Question: I am using table to display a set of data, my HTML code goes here...
'''
<table border="1" cellspacing="0" cellpadding="0" style="width: 780px;">
<tbody>
<tr>
<td style="width: 780px; height: 25px;">
<pre width='100' style='width: 780px; word-wrap: break-word;'>
the data goes here.....
</pre>
</td>
</tr>
<tr>
<td style="width: 780px; height: 25px;">
<pre width='100' style='width: 780px; word-wrap: break-word;'>
the data goes here.....
</pre>
</td>
</tr>
</tbody>
</table>
'''
this table works ok in firefox, safari, and IE8. But the problem arise in IE7, IE6.. asthe table expands and goes out of the screen(i.e expands towards right hand side in x-axis)....
is there any hack to fix it?
the screen shots of IE6 in IETester:

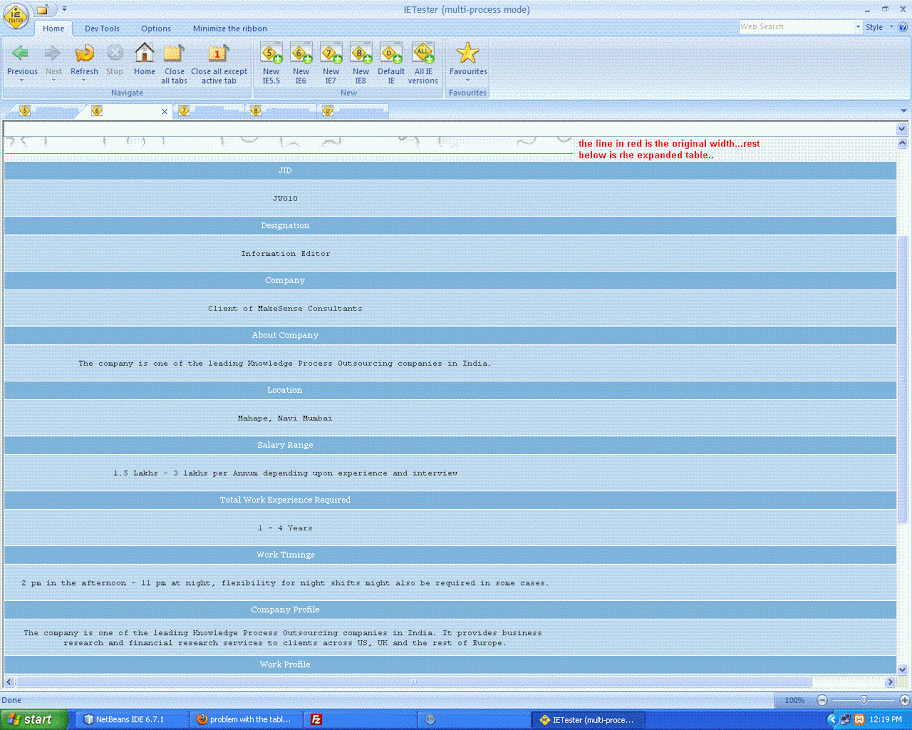
Answer: The problem is solved, as I used the code as
'''
<table border="1" cellspacing="0" cellpadding="0" width="780" style="table-layout:fixed">
<col width="780">
<tbody>
<tr>
<td style="width: 780px; height: 25px; overflow:hidden;">
<pre width='100' style='width: 780px; word-wrap: break-word;'>
the data goes here.....
</pre>
</td>
</tr>
<tr>
<td style="width: 780px; height: 25px; overflow:hidden;">
<pre width='100' style='width: 780px; word-wrap: break-word;'>
the data goes here.....
</pre>
</td>
</tr>
</tbody>
</table>
'''
in the above code there are three changes...
1. in the table tag the width attribute is set(instead setting it in style attribute)
2. col tag is set with the width as same as the table width
3. and in TD's style the overflow is set to hidden,(overflow:hidden).
I got this info from the link given below, please everyone check out...
"<URL>"
and hence my problem was solved.